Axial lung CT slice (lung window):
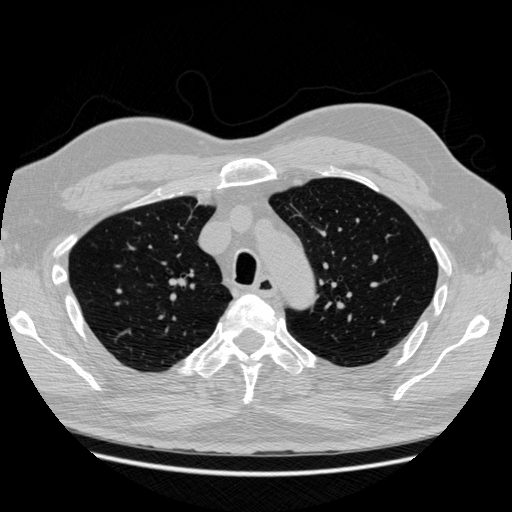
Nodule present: no